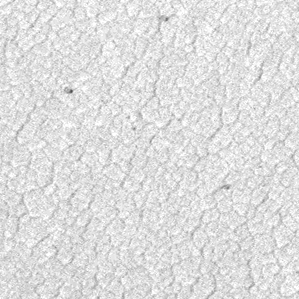
Label: frost